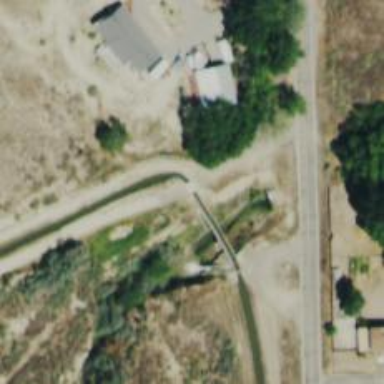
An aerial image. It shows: Aqueduct bridge over canal.